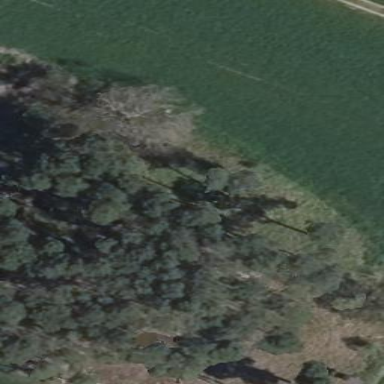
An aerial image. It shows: Forest area.